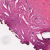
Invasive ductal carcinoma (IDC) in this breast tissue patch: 0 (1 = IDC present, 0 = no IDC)